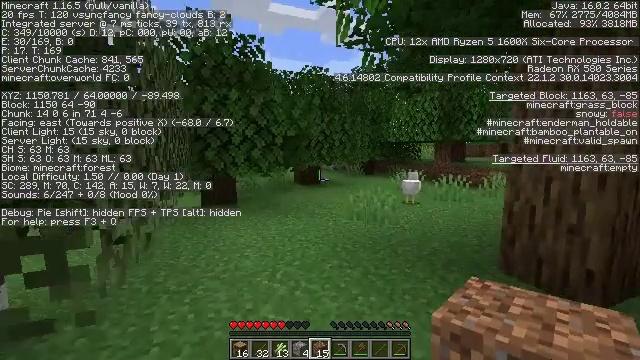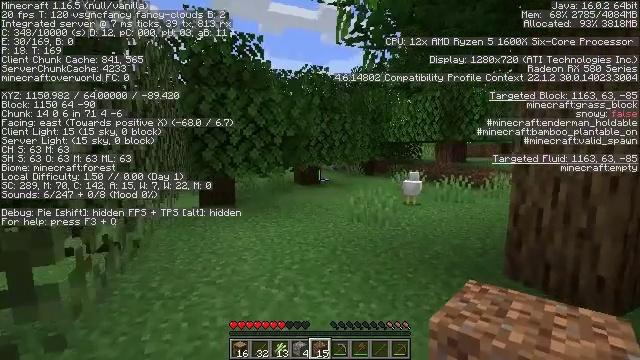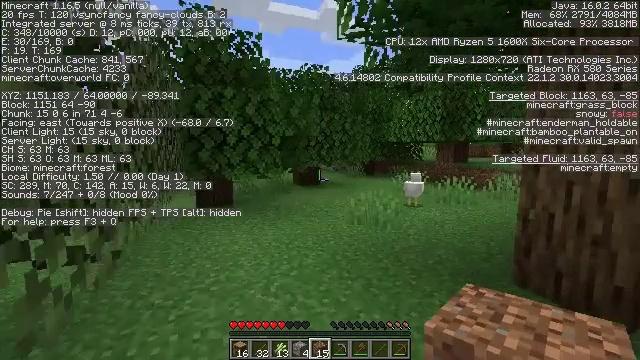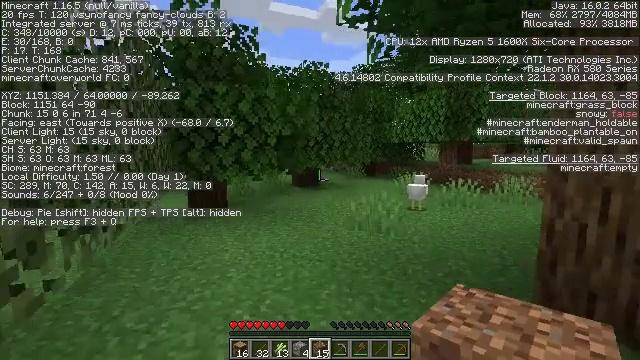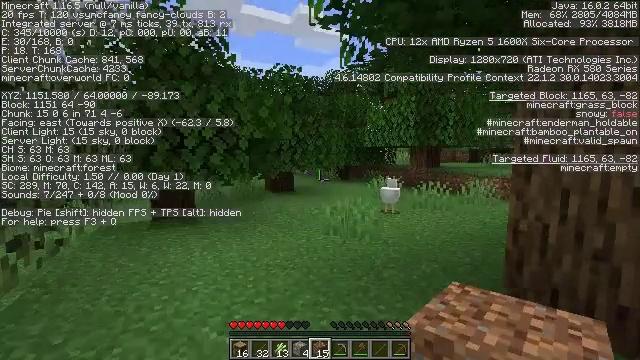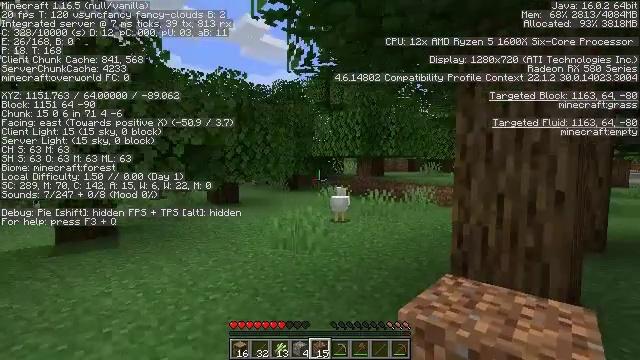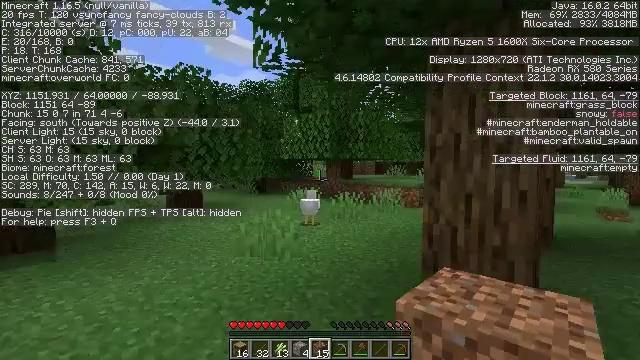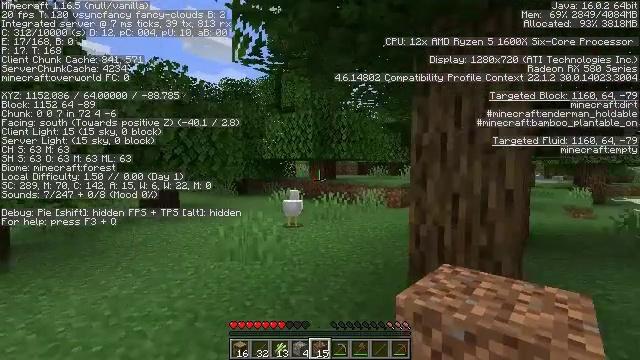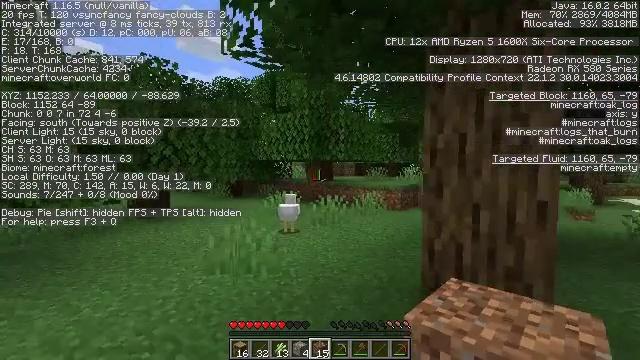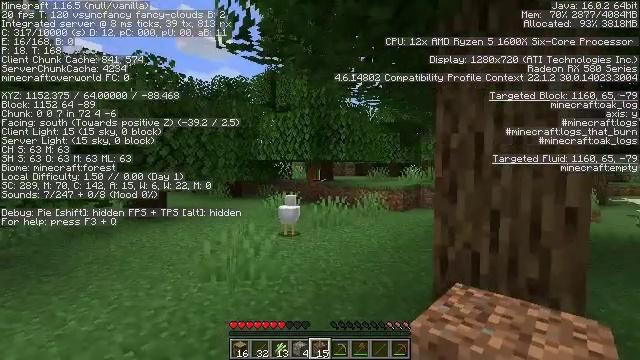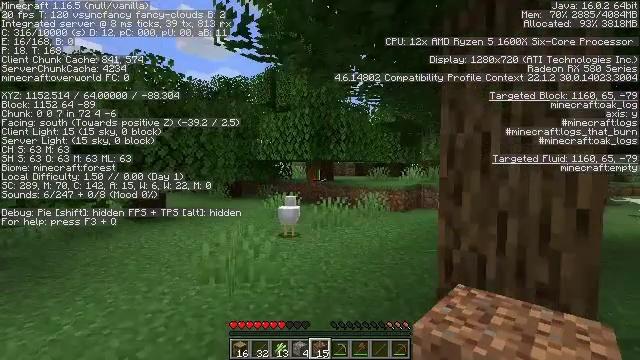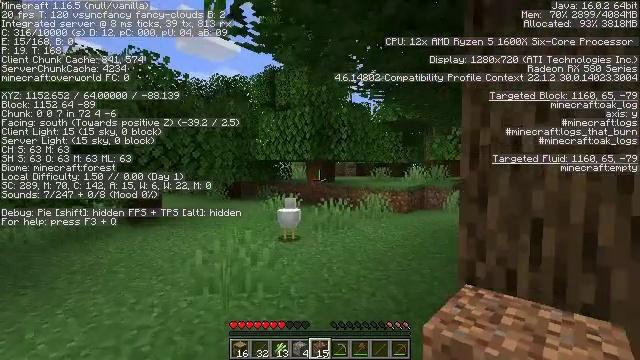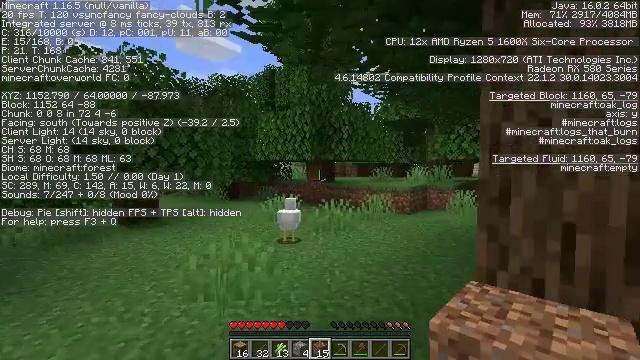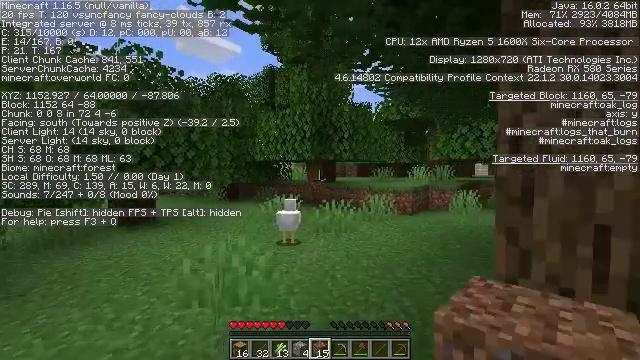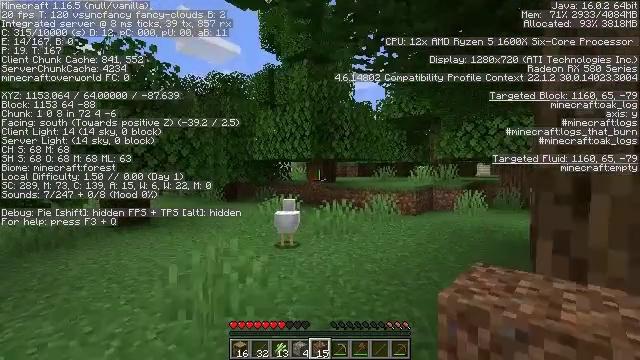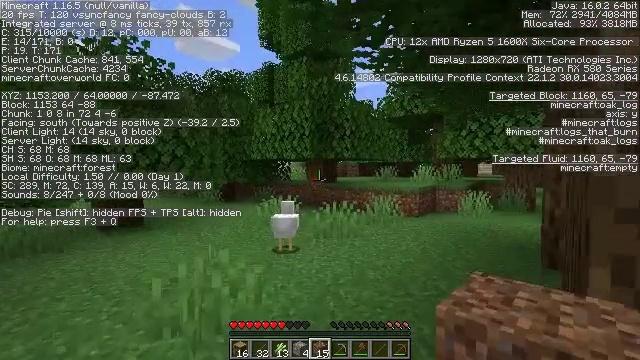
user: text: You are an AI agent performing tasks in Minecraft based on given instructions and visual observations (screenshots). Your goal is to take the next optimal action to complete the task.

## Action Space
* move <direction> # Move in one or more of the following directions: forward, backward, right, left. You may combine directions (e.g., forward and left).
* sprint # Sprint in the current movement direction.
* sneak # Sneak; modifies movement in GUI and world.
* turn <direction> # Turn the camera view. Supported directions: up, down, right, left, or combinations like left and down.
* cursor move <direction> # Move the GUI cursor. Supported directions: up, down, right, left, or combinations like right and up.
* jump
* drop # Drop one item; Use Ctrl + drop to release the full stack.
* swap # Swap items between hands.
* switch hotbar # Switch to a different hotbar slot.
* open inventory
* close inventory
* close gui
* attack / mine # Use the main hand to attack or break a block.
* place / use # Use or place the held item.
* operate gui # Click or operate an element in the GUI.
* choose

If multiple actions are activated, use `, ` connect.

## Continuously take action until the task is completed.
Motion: motion action
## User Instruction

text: Kill mobs.
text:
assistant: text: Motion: move forward
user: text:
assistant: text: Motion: move forward
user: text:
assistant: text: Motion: move forward
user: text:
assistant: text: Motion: move forward, turn right
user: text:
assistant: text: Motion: move forward, turn right and up
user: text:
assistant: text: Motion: move forward, turn right
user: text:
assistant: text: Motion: move forward, turn right
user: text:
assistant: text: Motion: move forward
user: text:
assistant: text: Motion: move forward
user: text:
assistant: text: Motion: move forward
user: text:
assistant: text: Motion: move forward
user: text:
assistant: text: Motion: move forward
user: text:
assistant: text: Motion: move forward
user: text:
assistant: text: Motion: move forward
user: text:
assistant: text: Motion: move forward
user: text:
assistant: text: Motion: move forward
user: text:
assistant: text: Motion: move forward and move left
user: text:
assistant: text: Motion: move forward and move left
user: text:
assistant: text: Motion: move forward and move left
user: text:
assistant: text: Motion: move forward and move left
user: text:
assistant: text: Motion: move forward and move left
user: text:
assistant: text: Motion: move forward and move left
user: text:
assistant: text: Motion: move forward and move left
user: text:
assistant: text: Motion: move forward
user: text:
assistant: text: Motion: move forward
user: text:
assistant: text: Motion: move forward
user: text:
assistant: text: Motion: move forward
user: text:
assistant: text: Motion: move forward
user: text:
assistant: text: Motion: move forward, turn right
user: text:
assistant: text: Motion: move forward and move right, turn right